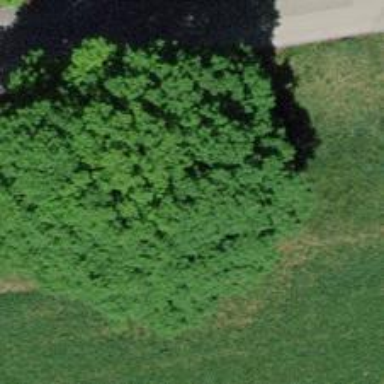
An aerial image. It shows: Broadleaved tree with lush leaves.